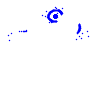
Particle: electron